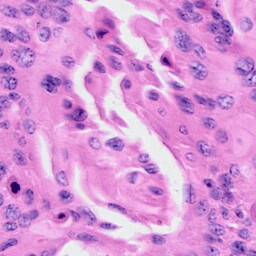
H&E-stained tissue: Cervix